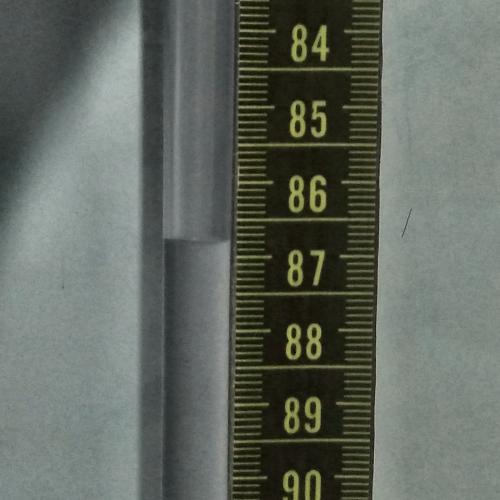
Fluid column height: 86.8 cm